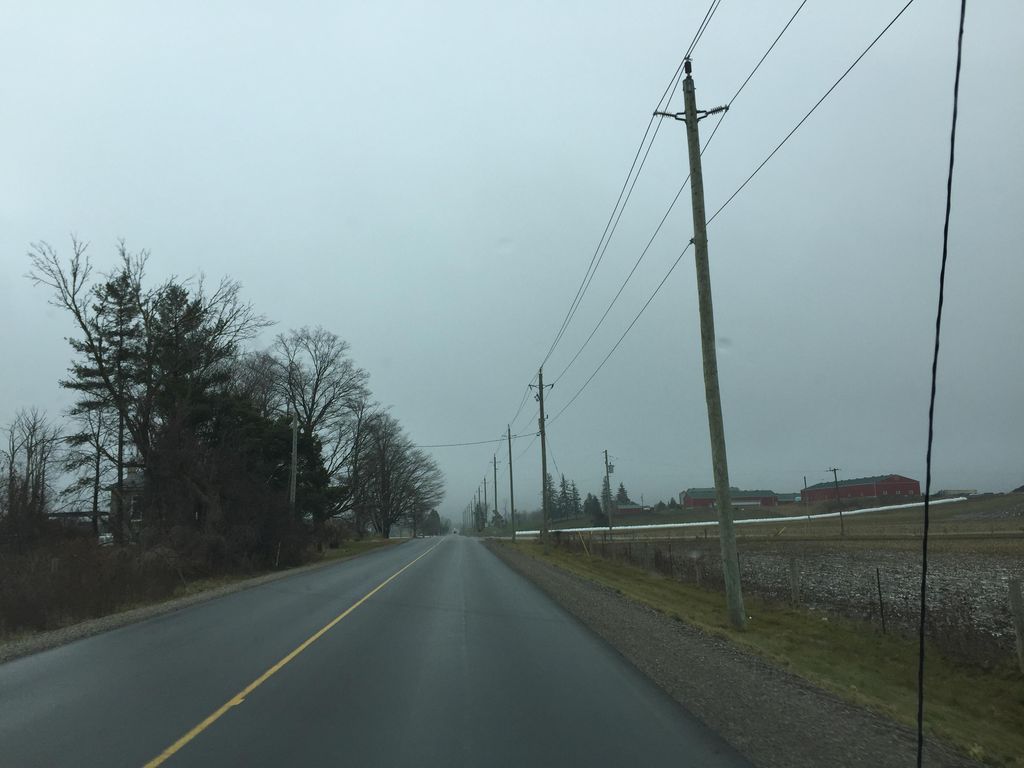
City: kitchener-waterloo